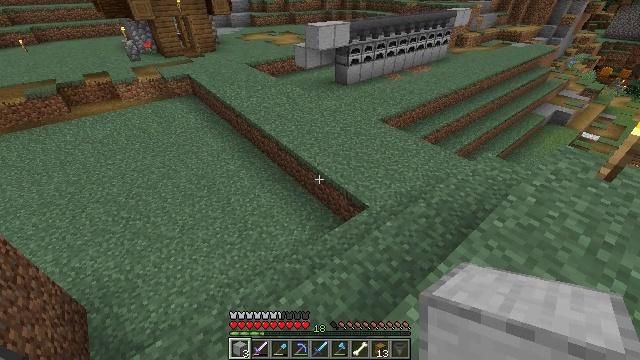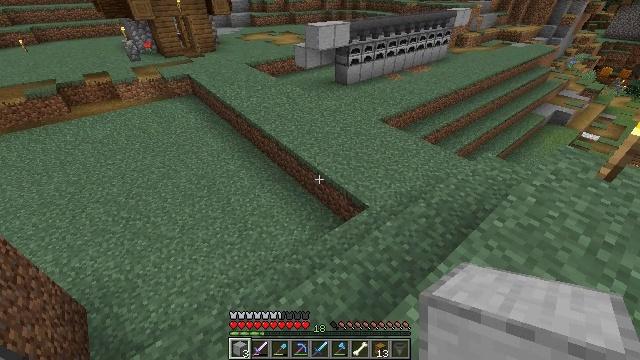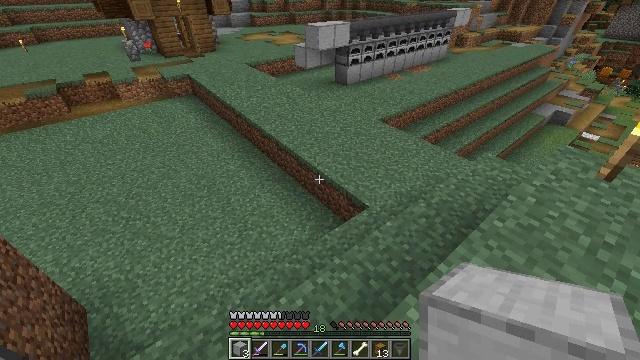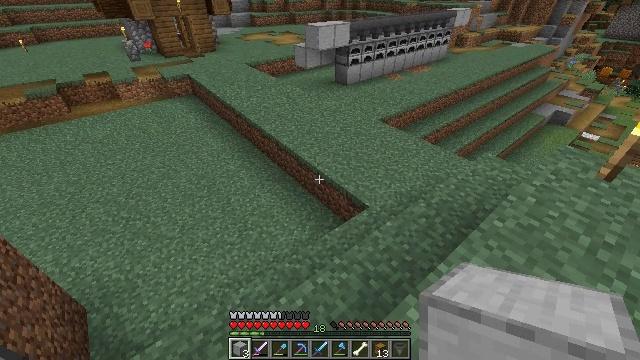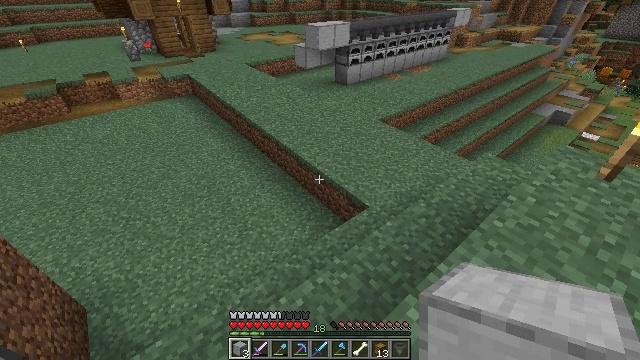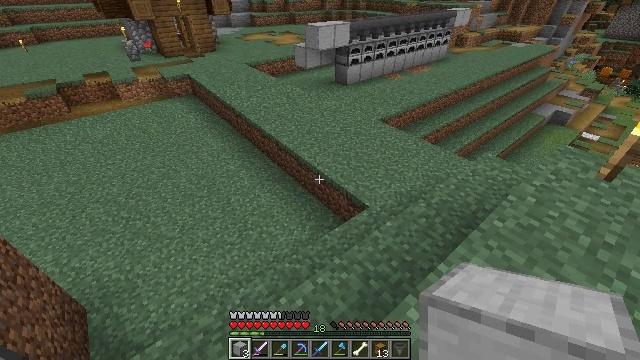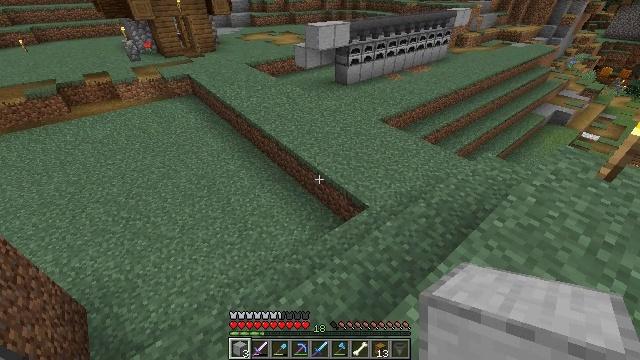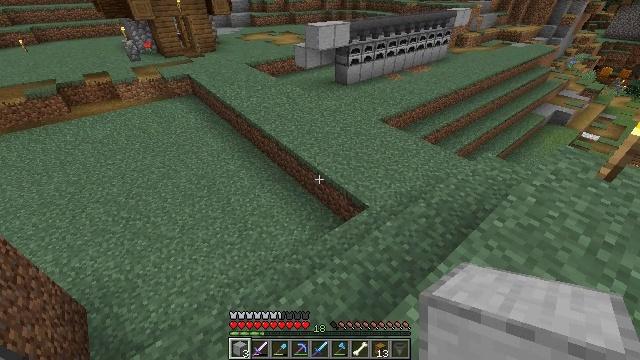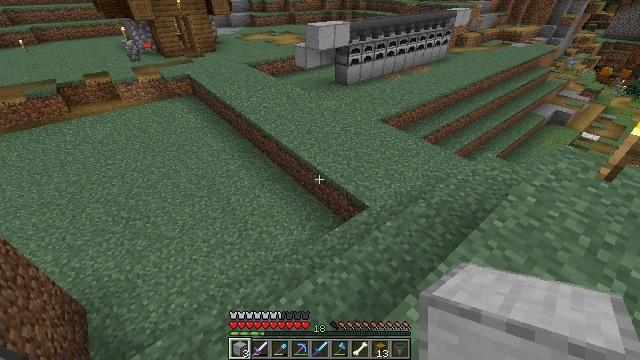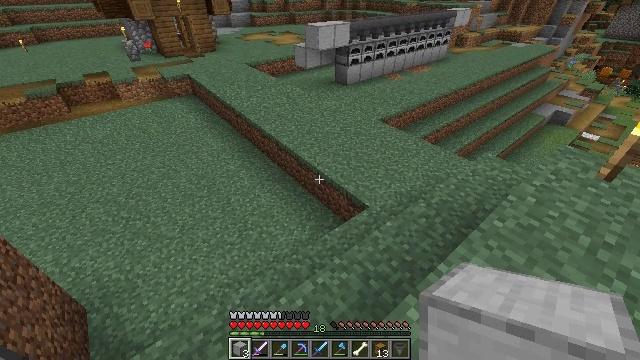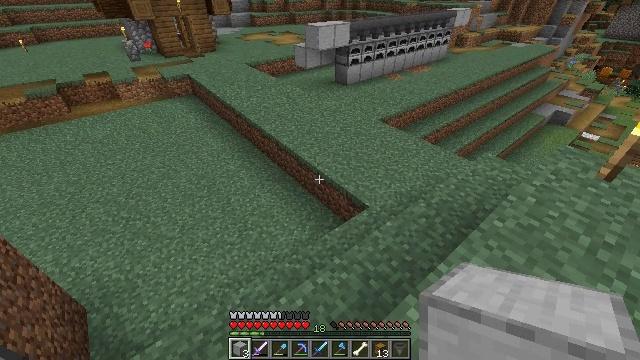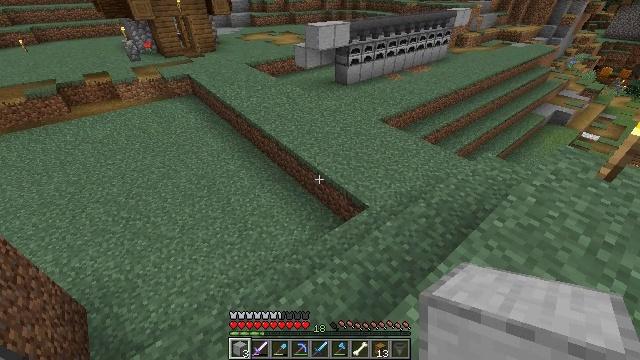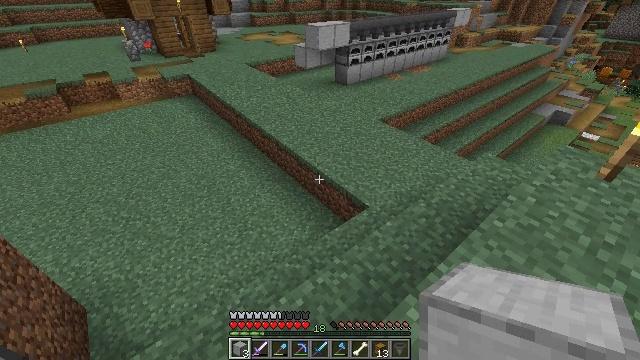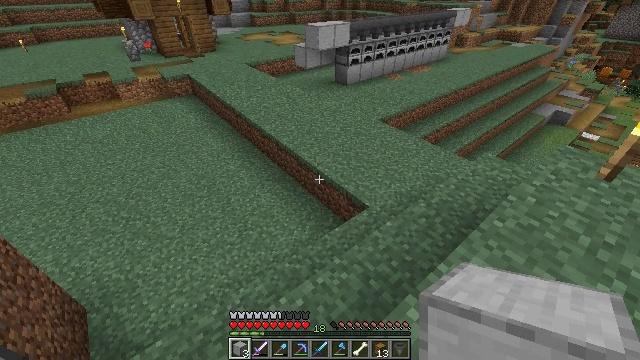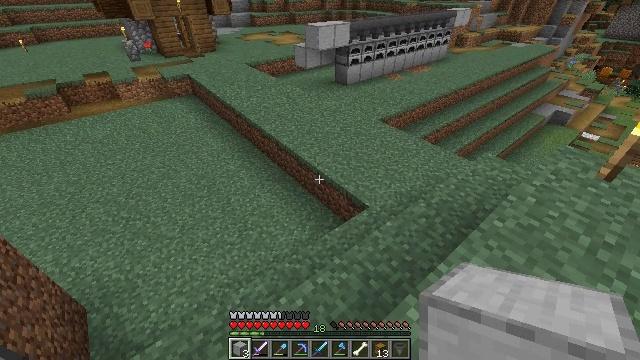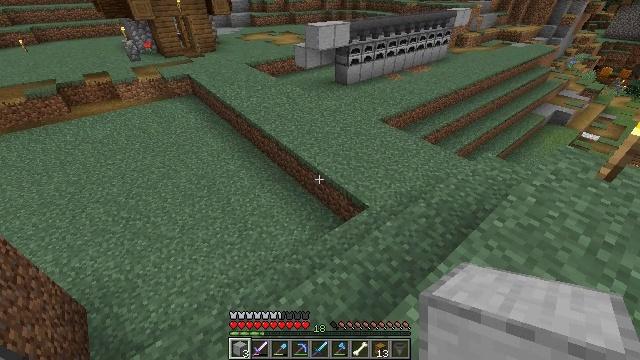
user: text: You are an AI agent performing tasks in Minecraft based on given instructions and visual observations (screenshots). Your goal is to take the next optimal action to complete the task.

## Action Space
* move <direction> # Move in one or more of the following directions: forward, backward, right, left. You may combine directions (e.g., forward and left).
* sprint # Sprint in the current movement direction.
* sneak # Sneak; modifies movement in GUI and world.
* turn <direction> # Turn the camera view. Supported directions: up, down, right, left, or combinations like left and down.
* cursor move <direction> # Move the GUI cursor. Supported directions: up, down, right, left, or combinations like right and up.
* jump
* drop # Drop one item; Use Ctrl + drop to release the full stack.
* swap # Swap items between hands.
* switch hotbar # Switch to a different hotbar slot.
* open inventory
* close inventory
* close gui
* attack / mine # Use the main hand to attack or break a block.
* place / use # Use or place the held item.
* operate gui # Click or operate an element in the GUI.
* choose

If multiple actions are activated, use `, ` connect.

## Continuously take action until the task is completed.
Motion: motion action
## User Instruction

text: Convert stone into smooth stone using the furnace.
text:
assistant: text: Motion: no_op
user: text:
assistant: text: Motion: no_op
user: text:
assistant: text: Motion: no_op
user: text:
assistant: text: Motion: no_op
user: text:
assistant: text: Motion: no_op
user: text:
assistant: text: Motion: no_op
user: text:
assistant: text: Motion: no_op
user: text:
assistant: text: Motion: no_op
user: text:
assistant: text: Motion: no_op
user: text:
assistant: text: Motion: no_op
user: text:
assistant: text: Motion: no_op
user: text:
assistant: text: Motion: no_op
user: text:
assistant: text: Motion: no_op
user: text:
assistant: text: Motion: no_op
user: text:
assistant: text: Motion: no_op
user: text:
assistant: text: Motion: no_op
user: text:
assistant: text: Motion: no_op
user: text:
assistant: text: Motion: no_op
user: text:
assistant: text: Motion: no_op
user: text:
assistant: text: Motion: no_op
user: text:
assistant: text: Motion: no_op
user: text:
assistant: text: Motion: no_op
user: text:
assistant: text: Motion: no_op
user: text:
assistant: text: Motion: no_op
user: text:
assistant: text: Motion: no_op
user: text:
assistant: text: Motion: no_op
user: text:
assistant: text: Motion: no_op
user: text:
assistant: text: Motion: no_op
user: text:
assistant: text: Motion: no_op
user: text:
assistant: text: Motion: no_op